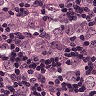
Metastatic tissue present: yes